Interaction volume radius: 5 \u00c5
Interaction volume height: 35 \u00c5
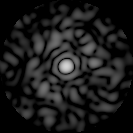
Disorder parameter: 0.8351